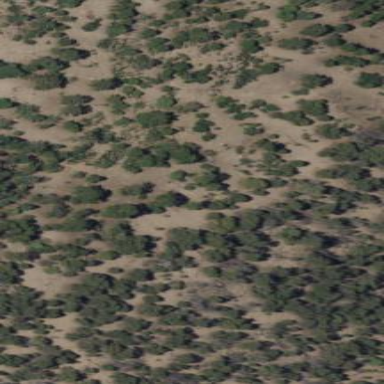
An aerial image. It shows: Area covered in scrub vegetation.